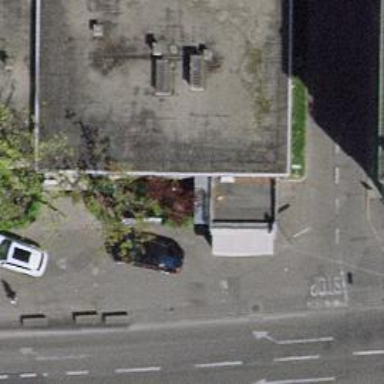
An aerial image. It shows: Kiosk shop.